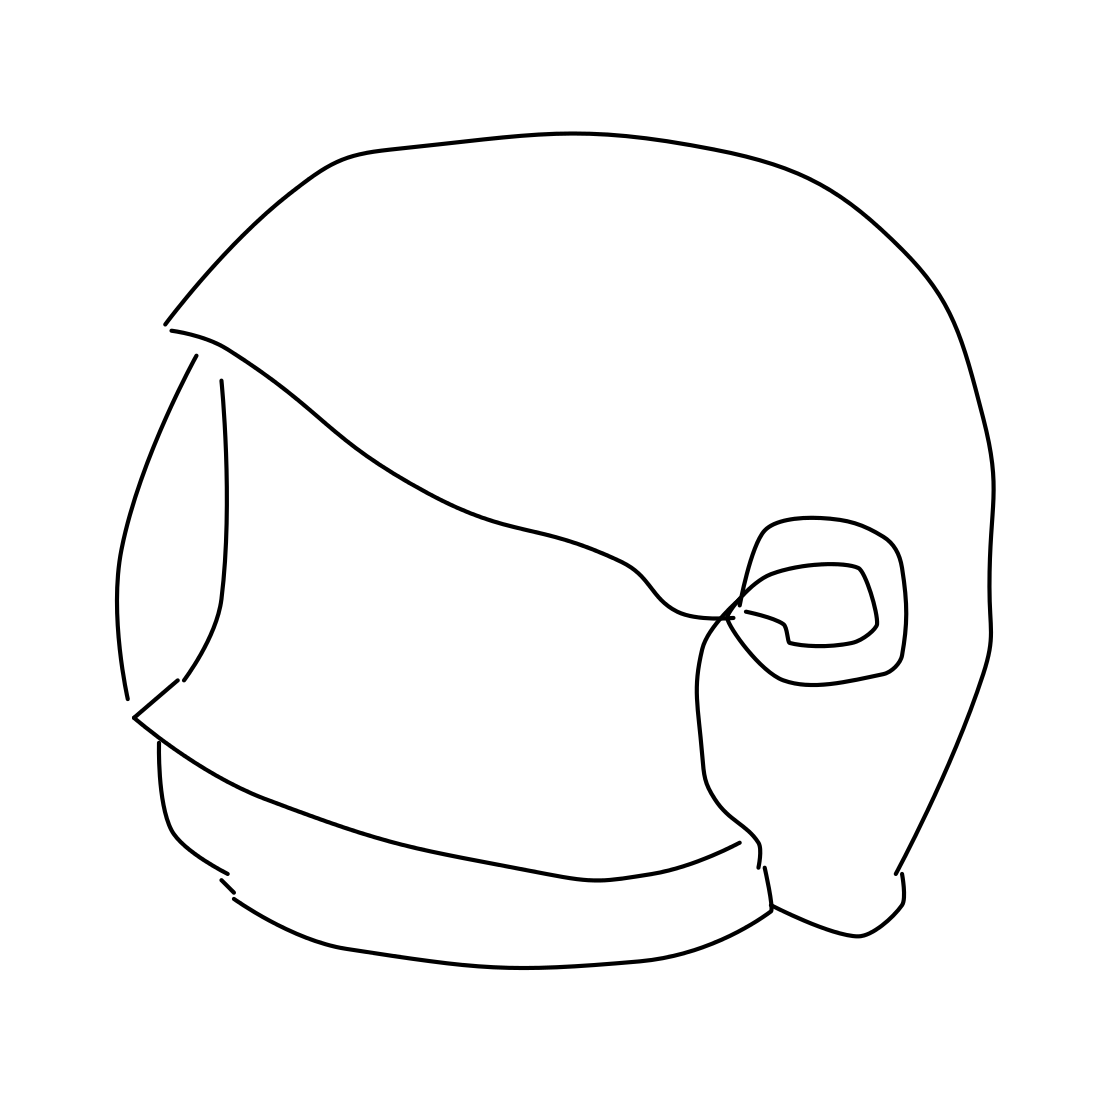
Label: helmet